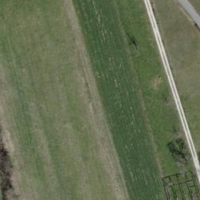
EUNIS habitat code: 25
Species observed at this site:
Agrimonia eupatoria
Campanula patula